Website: macys
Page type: newsletter-management
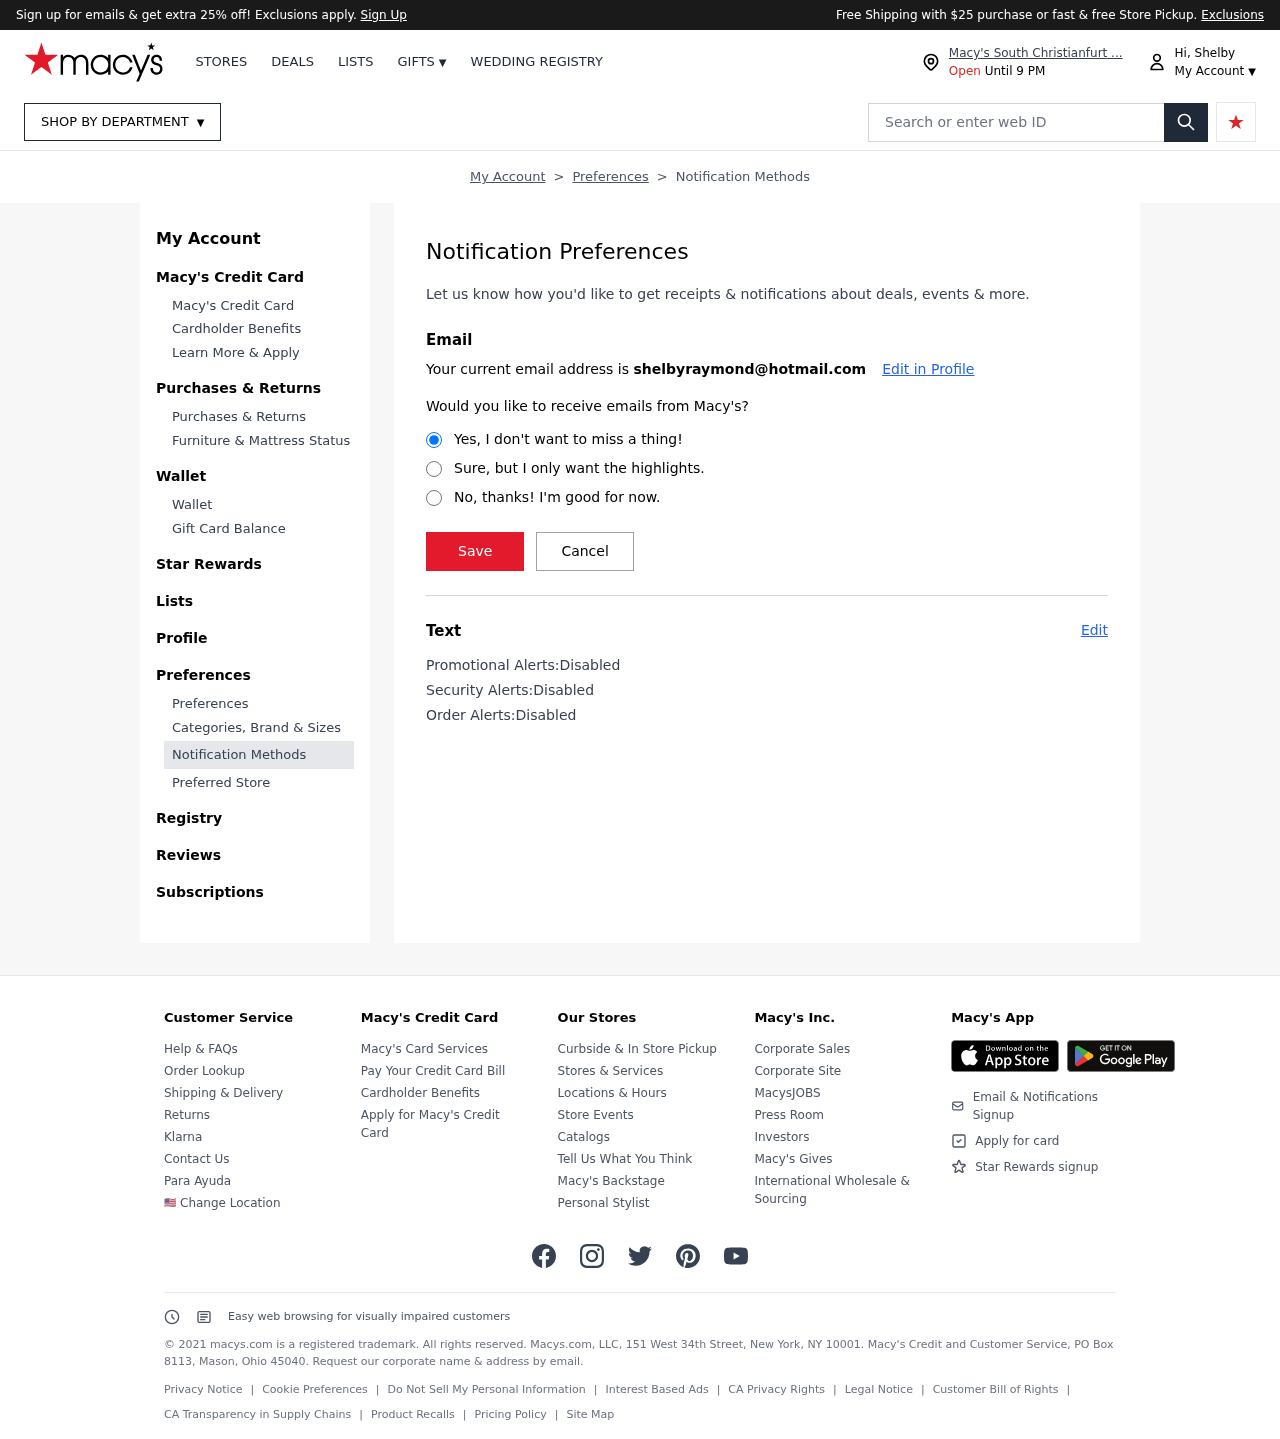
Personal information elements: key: PII_EMAIL
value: shelbyraymond@hotmail.com
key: PII_FIRSTNAME
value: Hi, Shelby
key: PII_LOCATION1_CITY
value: Macy's South Christianfurt ...
Search elements: key: HEADER_SEARCH
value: Search or enter web ID